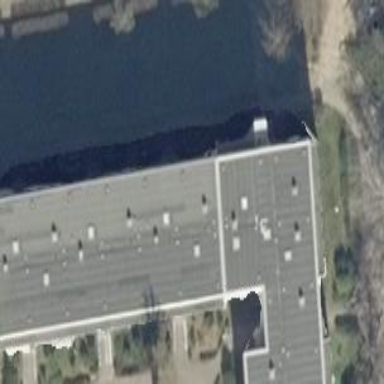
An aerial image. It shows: Apartment building with flat roof.